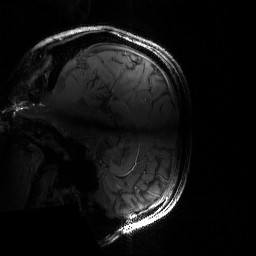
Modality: T1w
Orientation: sagittal
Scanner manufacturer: siemens
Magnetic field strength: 6.98 T
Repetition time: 2.5 s
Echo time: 0.00429 s